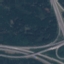
Land use / land cover: Highway